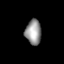
Tissue: lung
Cell type: Endothelial cells
Senescence score: 0.5779
Nuclear area (px): 388
Mean DAPI intensity: 148.858